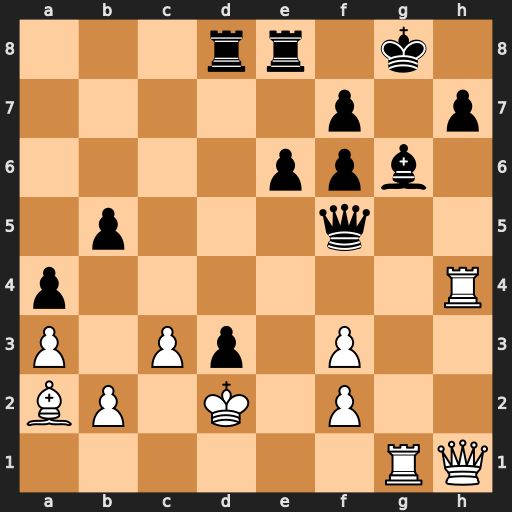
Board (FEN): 3rr1k1/5p1p/4ppb1/1p3q2/p6R/P1Pp1P2/BP1K1P2/6RQ
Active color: w
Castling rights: -
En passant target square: -
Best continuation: Rxh7 Kf8 Qh6+ Ke7 Rxg6